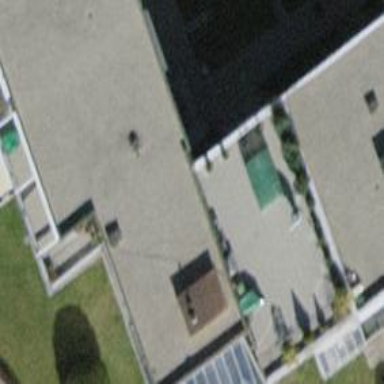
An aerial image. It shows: Flat roofed building.